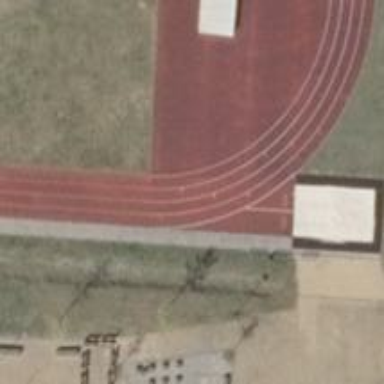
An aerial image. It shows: Track in leisure land.